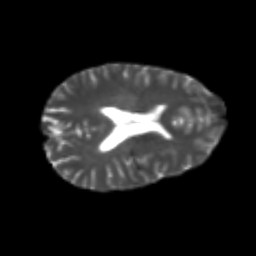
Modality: T2w
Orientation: axial
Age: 24
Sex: female
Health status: healthy
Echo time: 0.074 s